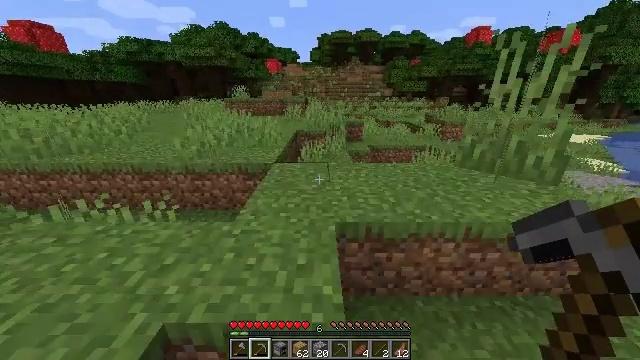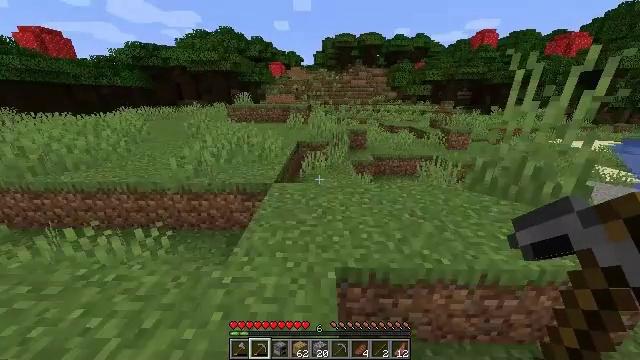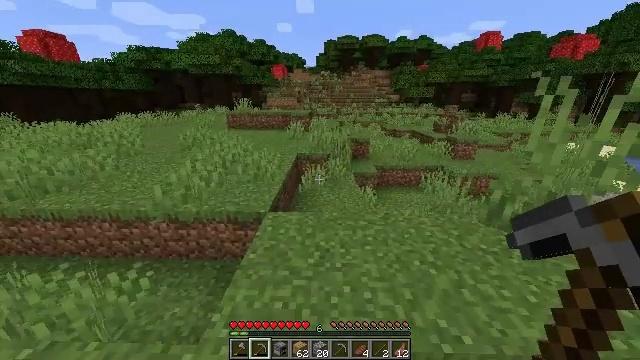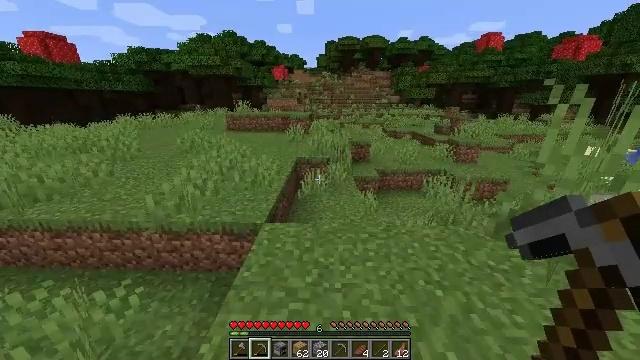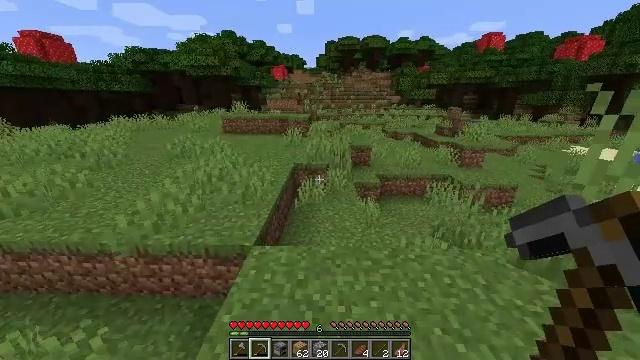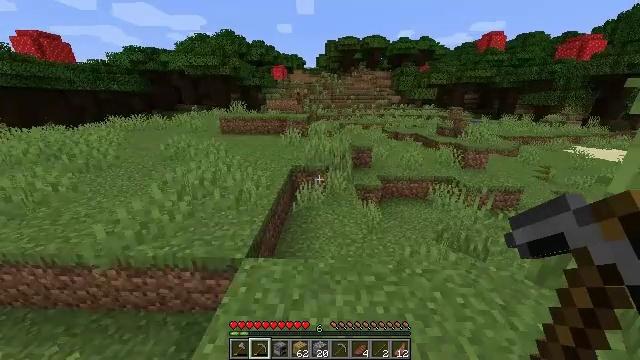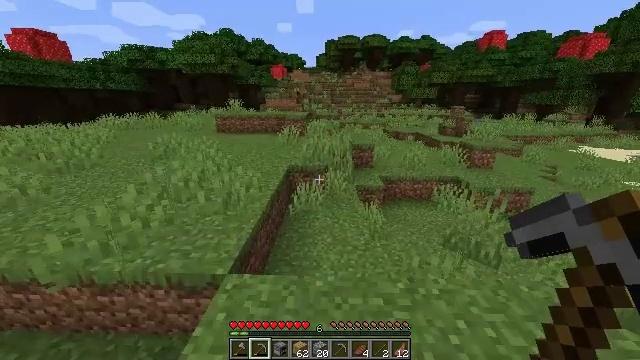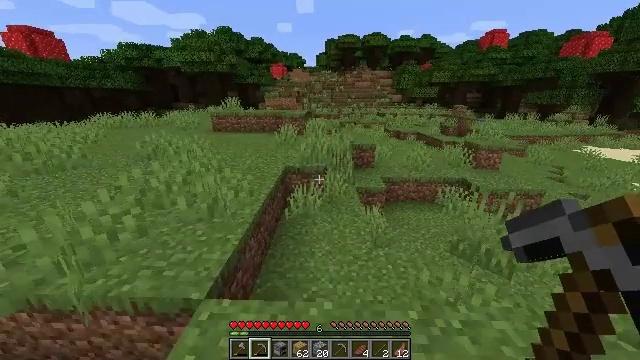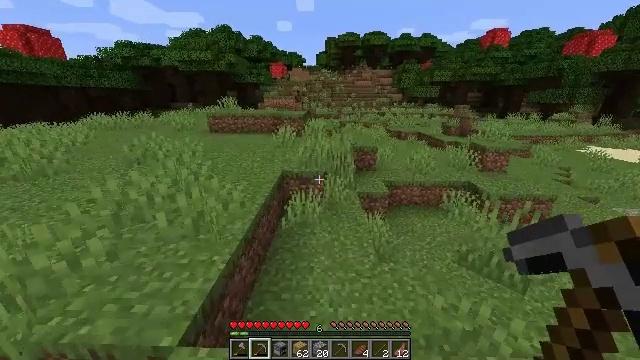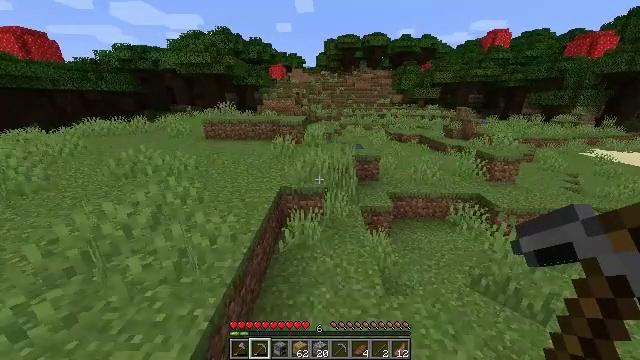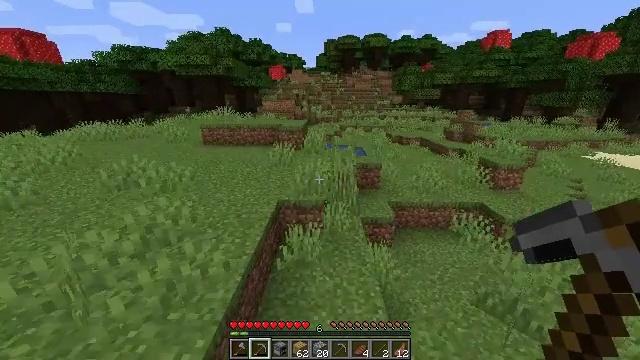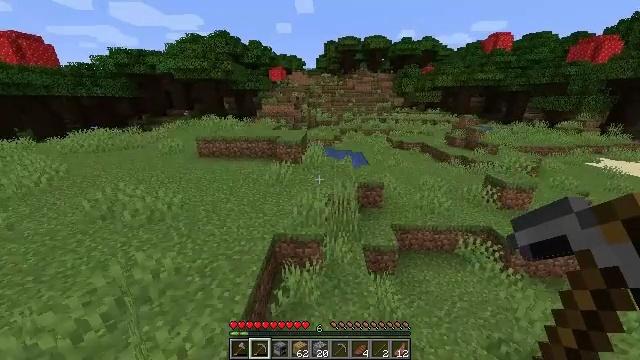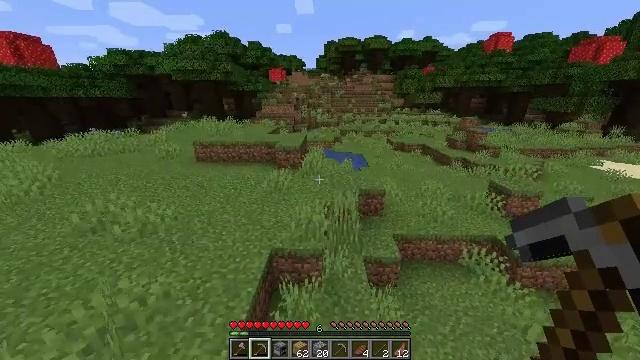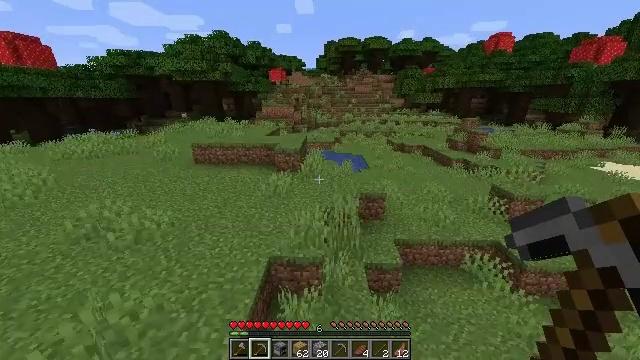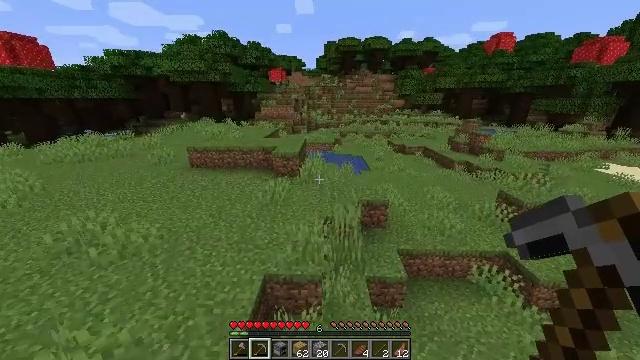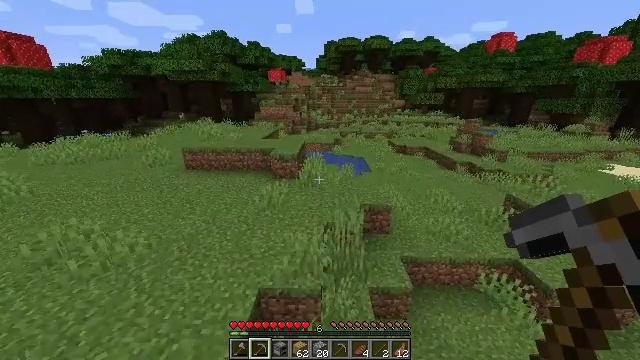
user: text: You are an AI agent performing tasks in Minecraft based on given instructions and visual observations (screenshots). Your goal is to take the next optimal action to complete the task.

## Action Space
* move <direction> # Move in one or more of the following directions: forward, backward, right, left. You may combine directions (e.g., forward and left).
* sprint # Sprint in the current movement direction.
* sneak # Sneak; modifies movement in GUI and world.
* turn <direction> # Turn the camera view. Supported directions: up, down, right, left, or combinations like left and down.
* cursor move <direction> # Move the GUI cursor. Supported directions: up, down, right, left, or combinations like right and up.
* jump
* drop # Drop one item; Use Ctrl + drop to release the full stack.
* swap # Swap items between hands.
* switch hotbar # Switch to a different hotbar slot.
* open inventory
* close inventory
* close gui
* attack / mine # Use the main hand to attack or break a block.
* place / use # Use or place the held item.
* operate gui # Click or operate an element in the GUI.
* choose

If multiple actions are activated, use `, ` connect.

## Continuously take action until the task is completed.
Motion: motion action
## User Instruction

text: Harvest the dead bush.
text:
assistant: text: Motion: move forward, jump
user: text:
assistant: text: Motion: move forward, jump
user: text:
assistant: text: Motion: move forward, jump
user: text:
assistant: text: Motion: move forward, jump
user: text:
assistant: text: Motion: move forward, jump
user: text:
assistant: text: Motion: move forward, jump
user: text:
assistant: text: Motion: move forward, jump
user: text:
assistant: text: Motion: move forward, jump
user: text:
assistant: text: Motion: move forward, jump
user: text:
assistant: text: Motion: move forward, jump
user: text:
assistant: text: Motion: move forward, jump
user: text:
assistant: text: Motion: move forward, jump
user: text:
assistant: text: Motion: move forward, jump
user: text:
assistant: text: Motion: move forward, jump
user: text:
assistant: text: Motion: move forward, jump
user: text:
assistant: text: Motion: move forward, turn left and down, jump
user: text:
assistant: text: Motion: move forward, jump
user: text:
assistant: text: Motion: move forward, jump
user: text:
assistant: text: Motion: move forward, jump
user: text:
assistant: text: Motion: move forward, jump
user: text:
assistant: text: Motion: move forward, jump
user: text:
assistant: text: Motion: move forward, jump
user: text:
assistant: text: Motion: move forward, jump
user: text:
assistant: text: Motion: move forward, jump
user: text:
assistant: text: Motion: move forward, jump
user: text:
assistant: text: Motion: move forward, jump
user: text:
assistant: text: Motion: move forward, jump
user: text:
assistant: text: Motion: move forward, jump
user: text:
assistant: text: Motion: move forward, jump
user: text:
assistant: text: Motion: move forward, jump